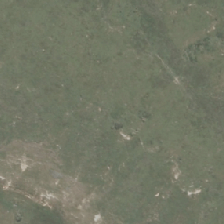
Land cover: low_producing_grassland